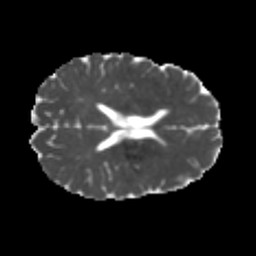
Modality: MD
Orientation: axial
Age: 24
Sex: male
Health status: healthy
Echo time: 0.074 s